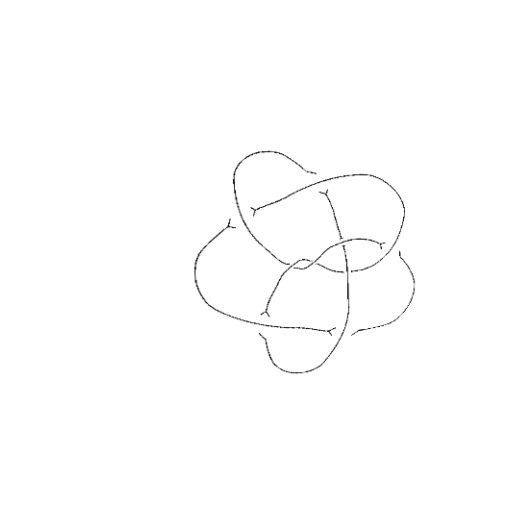
Crossing number: 9